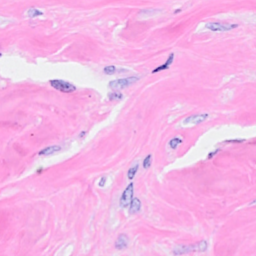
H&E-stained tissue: Breast